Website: home-depot
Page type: order-tracking
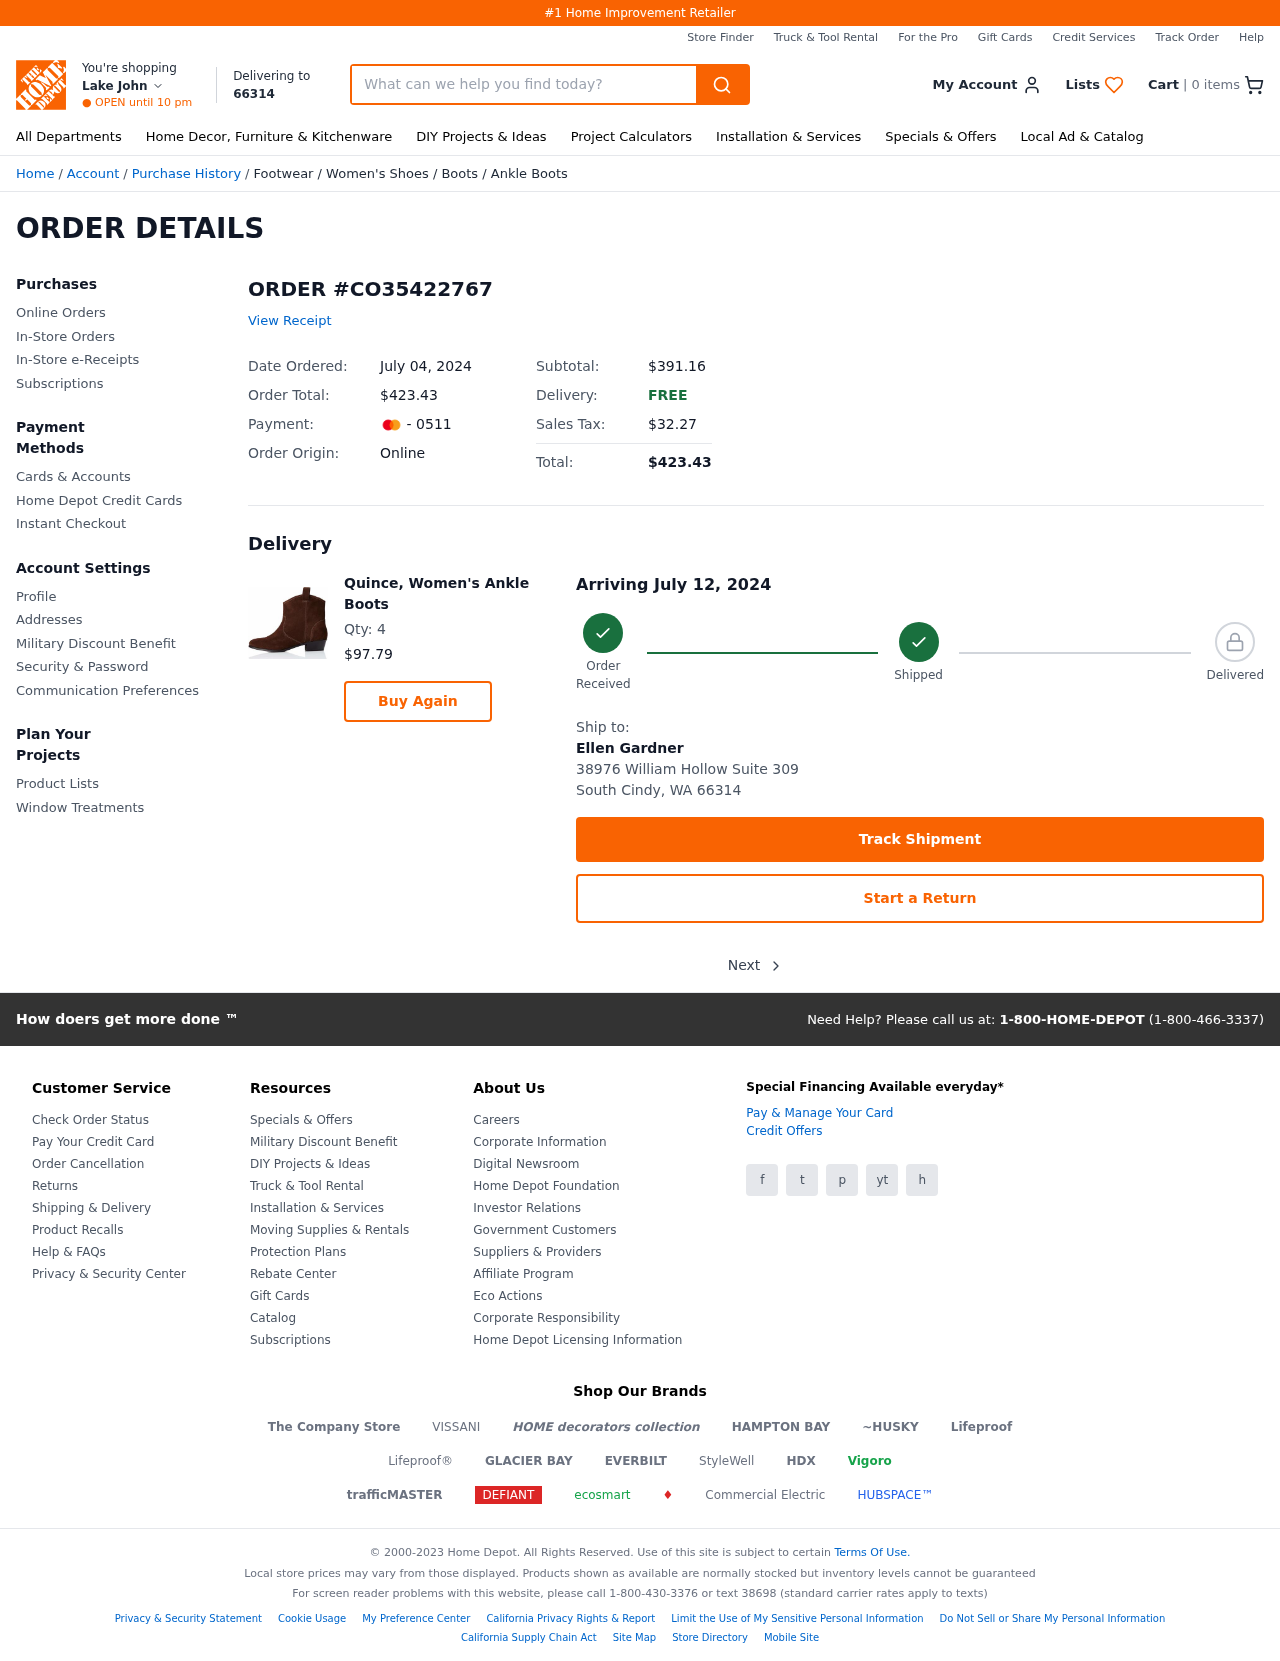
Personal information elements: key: PII_CARD_LAST4
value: - 0511
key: PII_CITY2
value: Lake John
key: PII_CITY_STATE_ZIP
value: South Cindy, WA 66314
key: PII_FULLNAME
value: Ellen Gardner
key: PII_POSTCODE
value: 66314
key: PII_STREET
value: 38976 William Hollow Suite 309
Product elements: key: PRODUCT1_BREADCRUMB
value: Footwear
Women's Shoes
Boots
Ankle Boots
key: PRODUCT1_NAME
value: Quince, Women's Ankle Boots
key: PRODUCT1_PRICE
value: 97.79
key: PRODUCT1_QUANTITY
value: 4
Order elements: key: ORDER_NUM_ITEMS
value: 0
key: ORDER_ID
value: CO35422767
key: ORDER_DATE
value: July 04, 2024
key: ORDER_TOTAL
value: $423.43
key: ORDER_SUBTOTAL
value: $391.16
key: ORDER_TAX
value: $32.27
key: ORDER_DELIVERY_DATE
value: Arriving July 12, 2024
Search elements: key: HEADER_SEARCH
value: What can we help you find today?